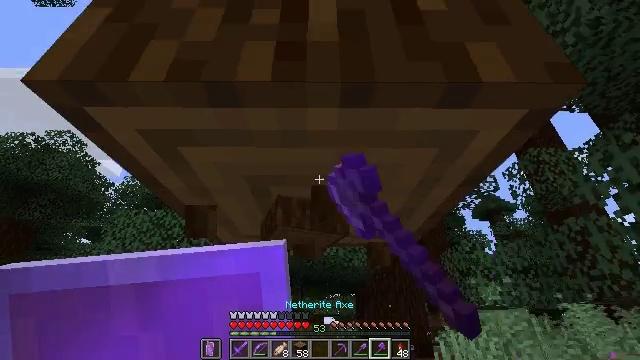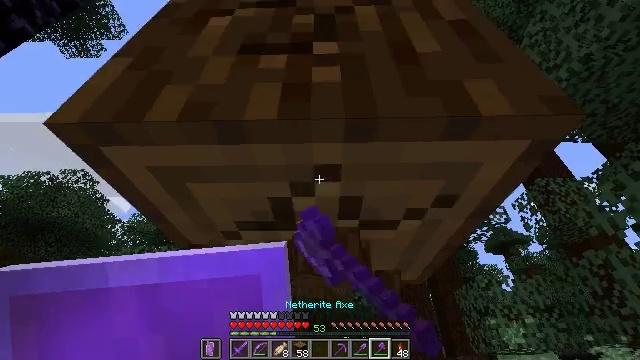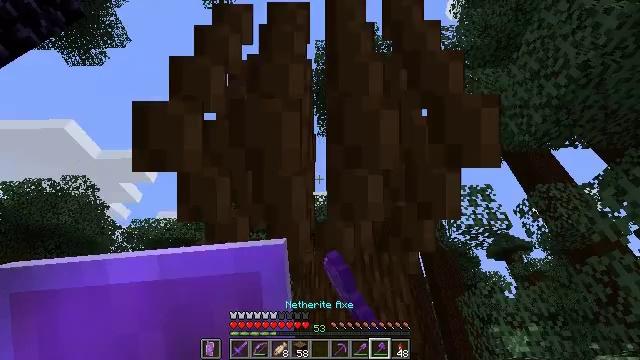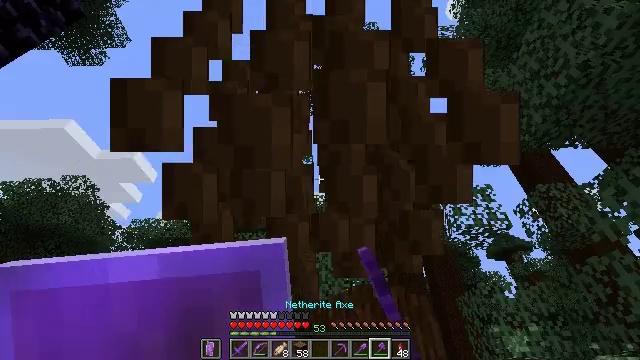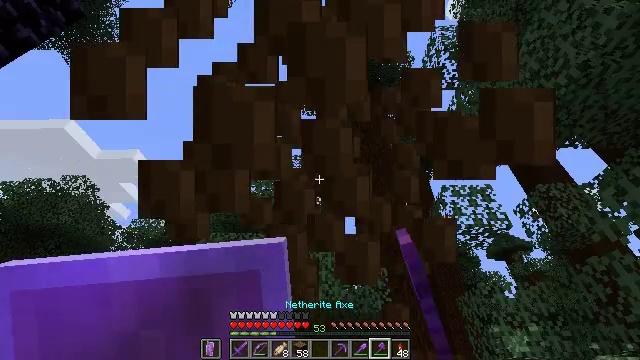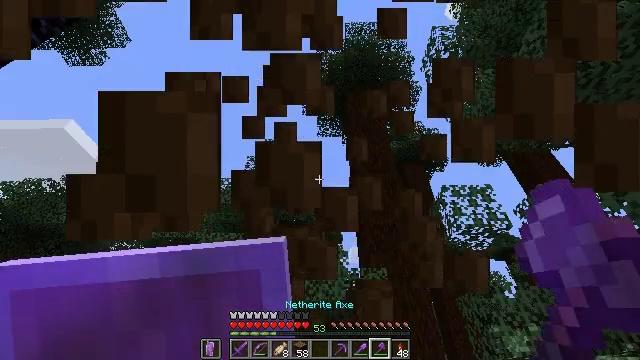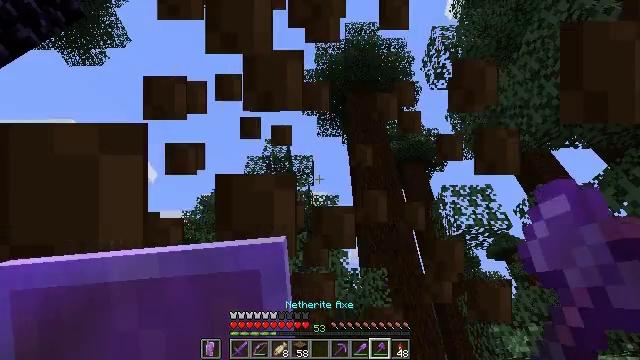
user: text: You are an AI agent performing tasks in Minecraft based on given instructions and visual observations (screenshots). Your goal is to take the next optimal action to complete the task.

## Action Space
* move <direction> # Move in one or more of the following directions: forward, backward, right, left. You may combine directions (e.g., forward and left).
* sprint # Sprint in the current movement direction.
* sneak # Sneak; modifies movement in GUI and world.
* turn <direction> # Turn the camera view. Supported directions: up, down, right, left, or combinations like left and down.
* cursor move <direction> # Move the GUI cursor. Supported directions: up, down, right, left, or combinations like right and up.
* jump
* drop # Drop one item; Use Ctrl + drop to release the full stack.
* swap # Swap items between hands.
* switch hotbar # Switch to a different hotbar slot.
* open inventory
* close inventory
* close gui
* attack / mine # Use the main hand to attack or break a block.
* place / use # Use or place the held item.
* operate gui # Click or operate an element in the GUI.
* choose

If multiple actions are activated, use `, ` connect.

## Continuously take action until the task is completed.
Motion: motion action
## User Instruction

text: Mine the spruce log from the forest.
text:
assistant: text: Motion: turn left and up, attack / mine
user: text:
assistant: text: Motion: turn up, attack / mine
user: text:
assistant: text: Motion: attack / mine
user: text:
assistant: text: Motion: attack / mine
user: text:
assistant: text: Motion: attack / mine
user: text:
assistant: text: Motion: move forward, attack / mine
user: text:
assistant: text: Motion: jump